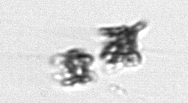
Label: Thalassiosira_TAG_external_detritus